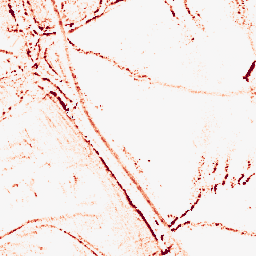
Category: morphological
Decomposition family: morphological_rect
Decomposition parameters: operation: opening
width: 5
height: 5
Upsampling method: edge_directed
Upsampling parameters: scale: 2
Upsampling scale: 2